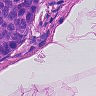
Metastatic tissue present: yes